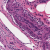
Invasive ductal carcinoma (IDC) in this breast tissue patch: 0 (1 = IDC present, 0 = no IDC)